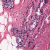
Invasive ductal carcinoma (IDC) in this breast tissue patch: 0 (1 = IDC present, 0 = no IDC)